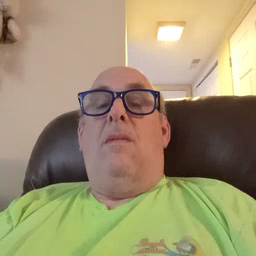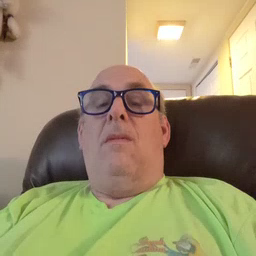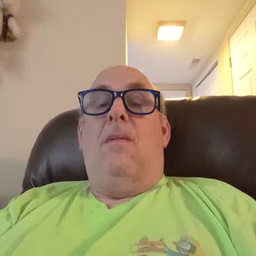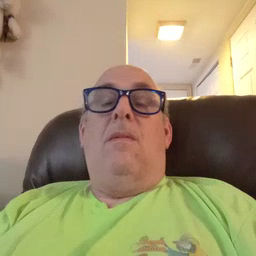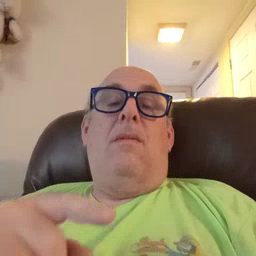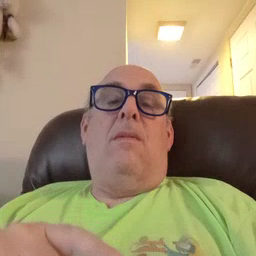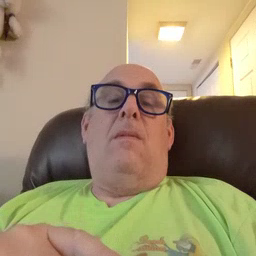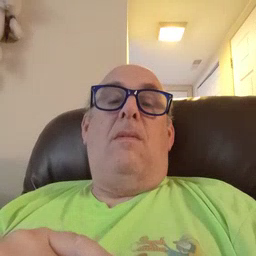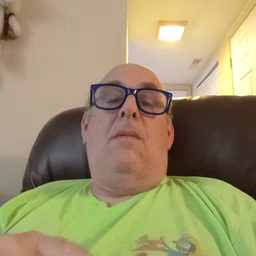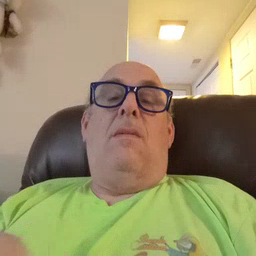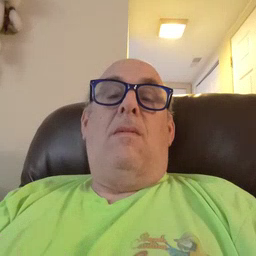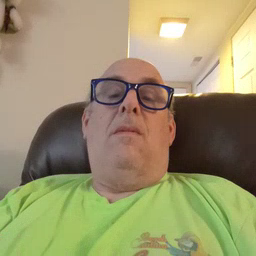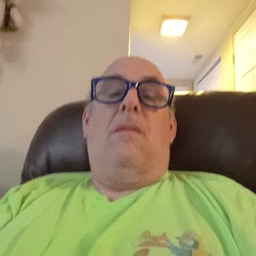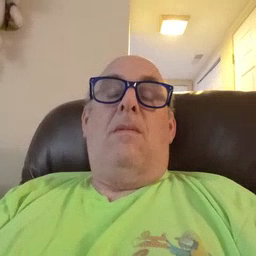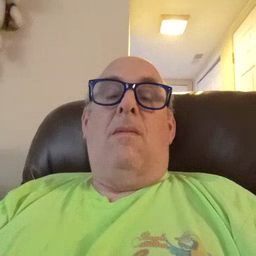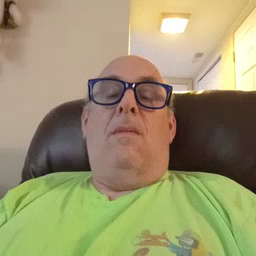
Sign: cheek